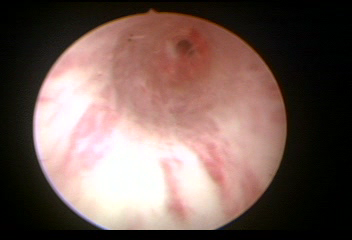
Modality: WLC
Class: Normal mucosa
Bladder cancer association: No